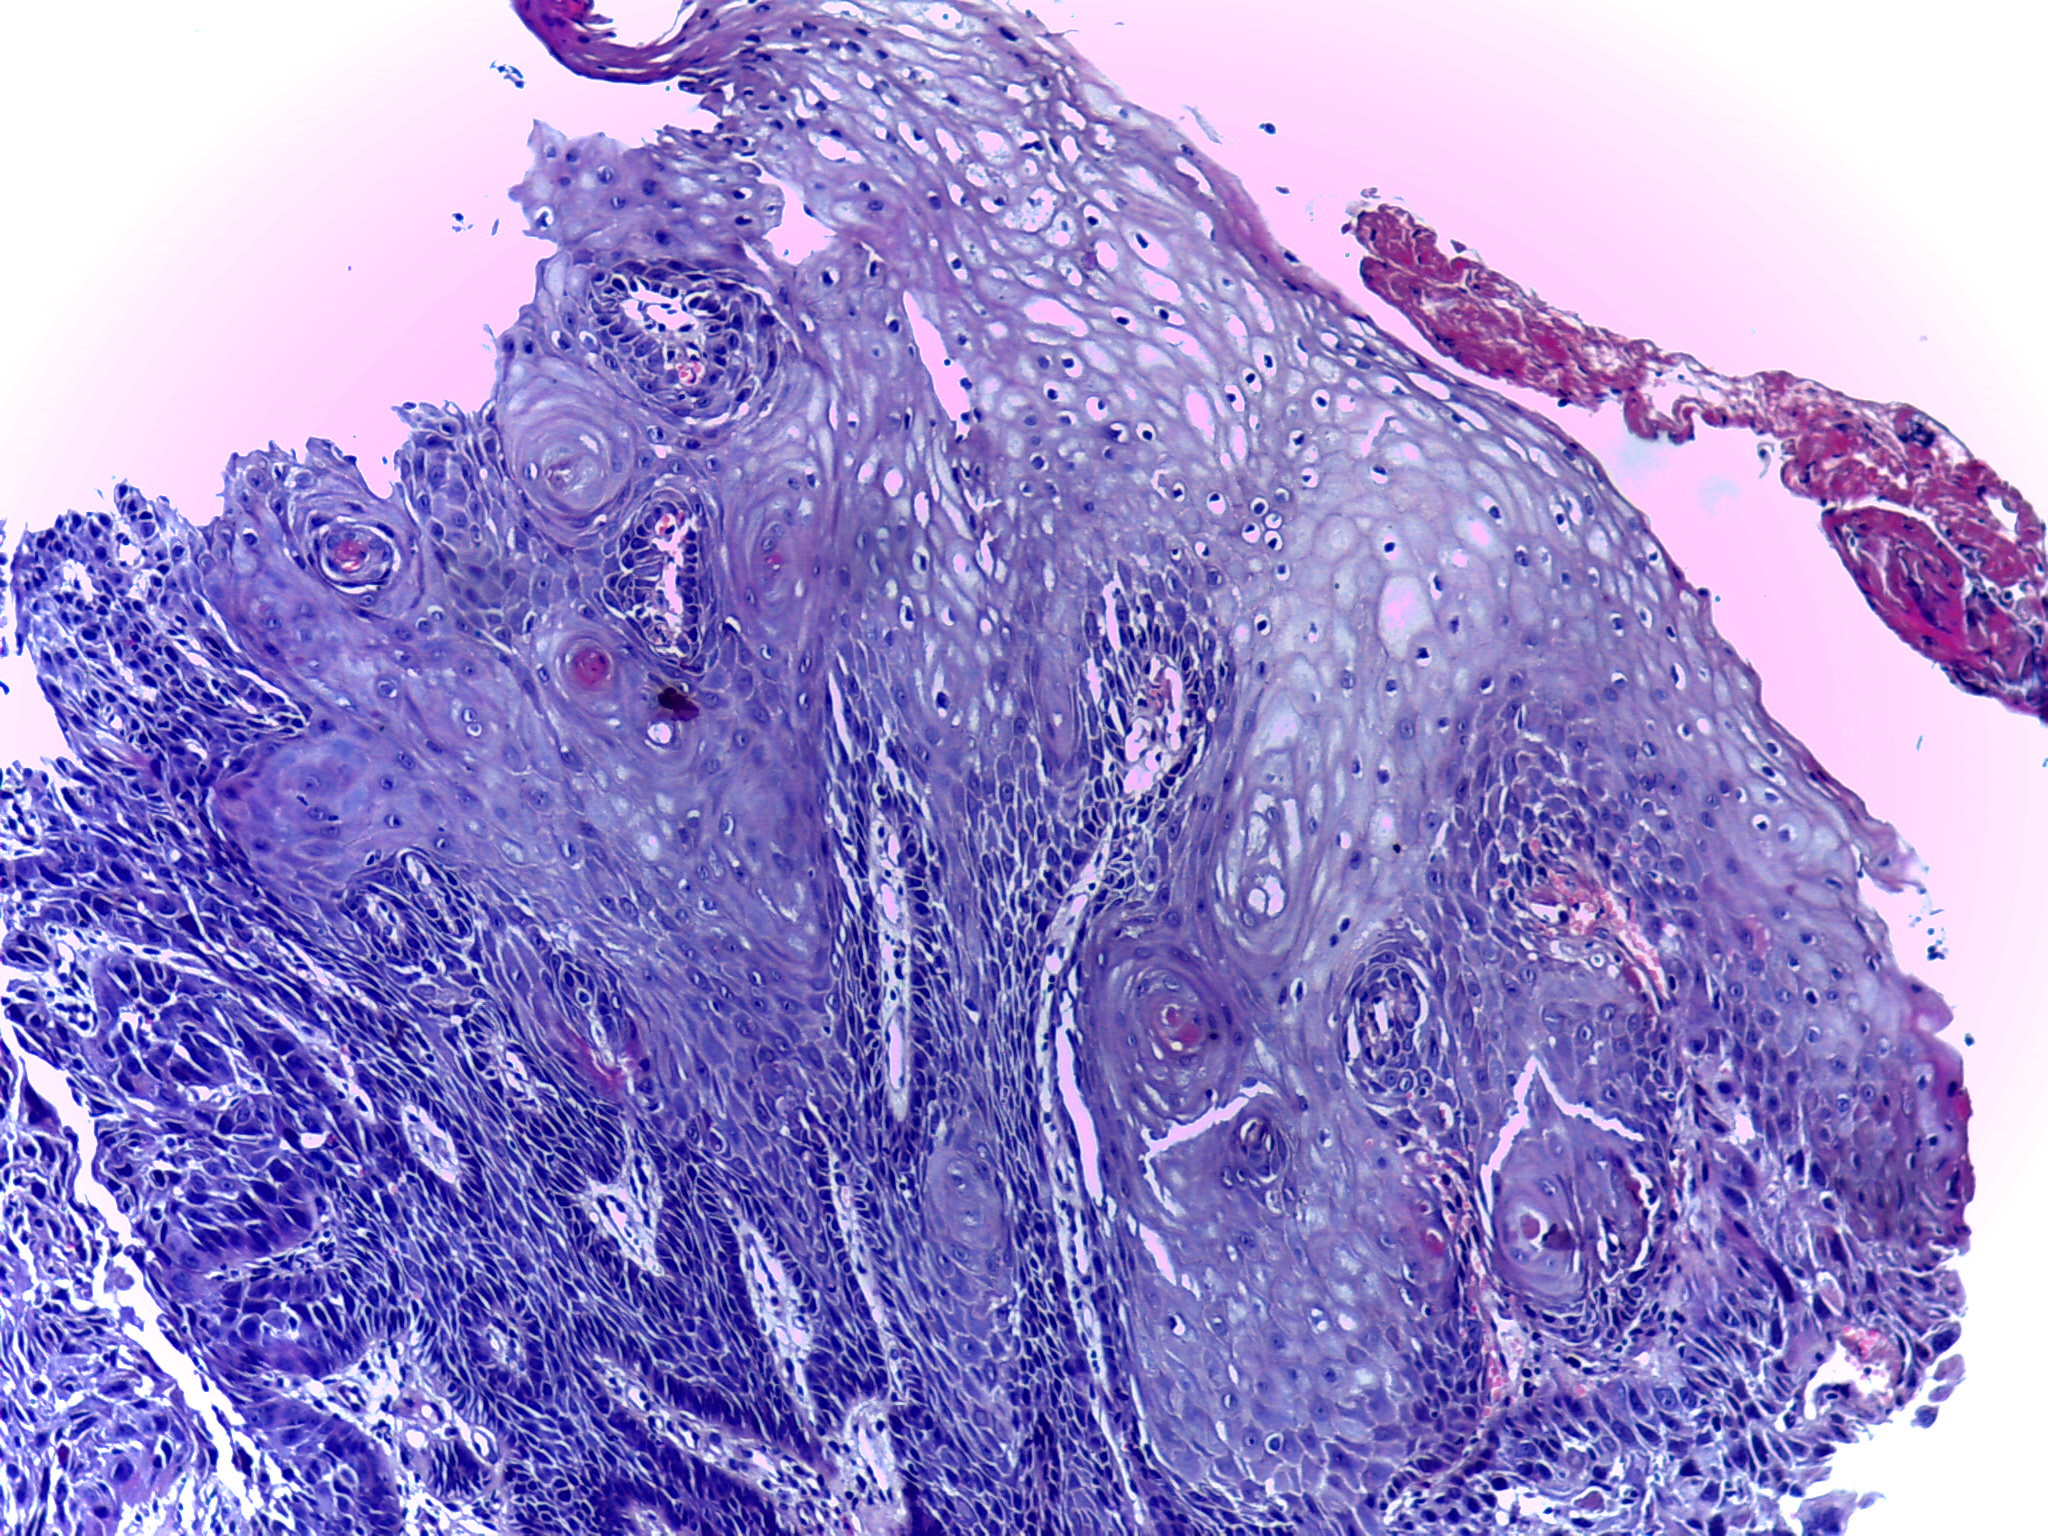
Diagnosis: OSCC